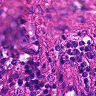
Metastatic tissue present: no